Field crop: maize
Growth stage: 2
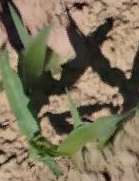
Species: maize